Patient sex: F
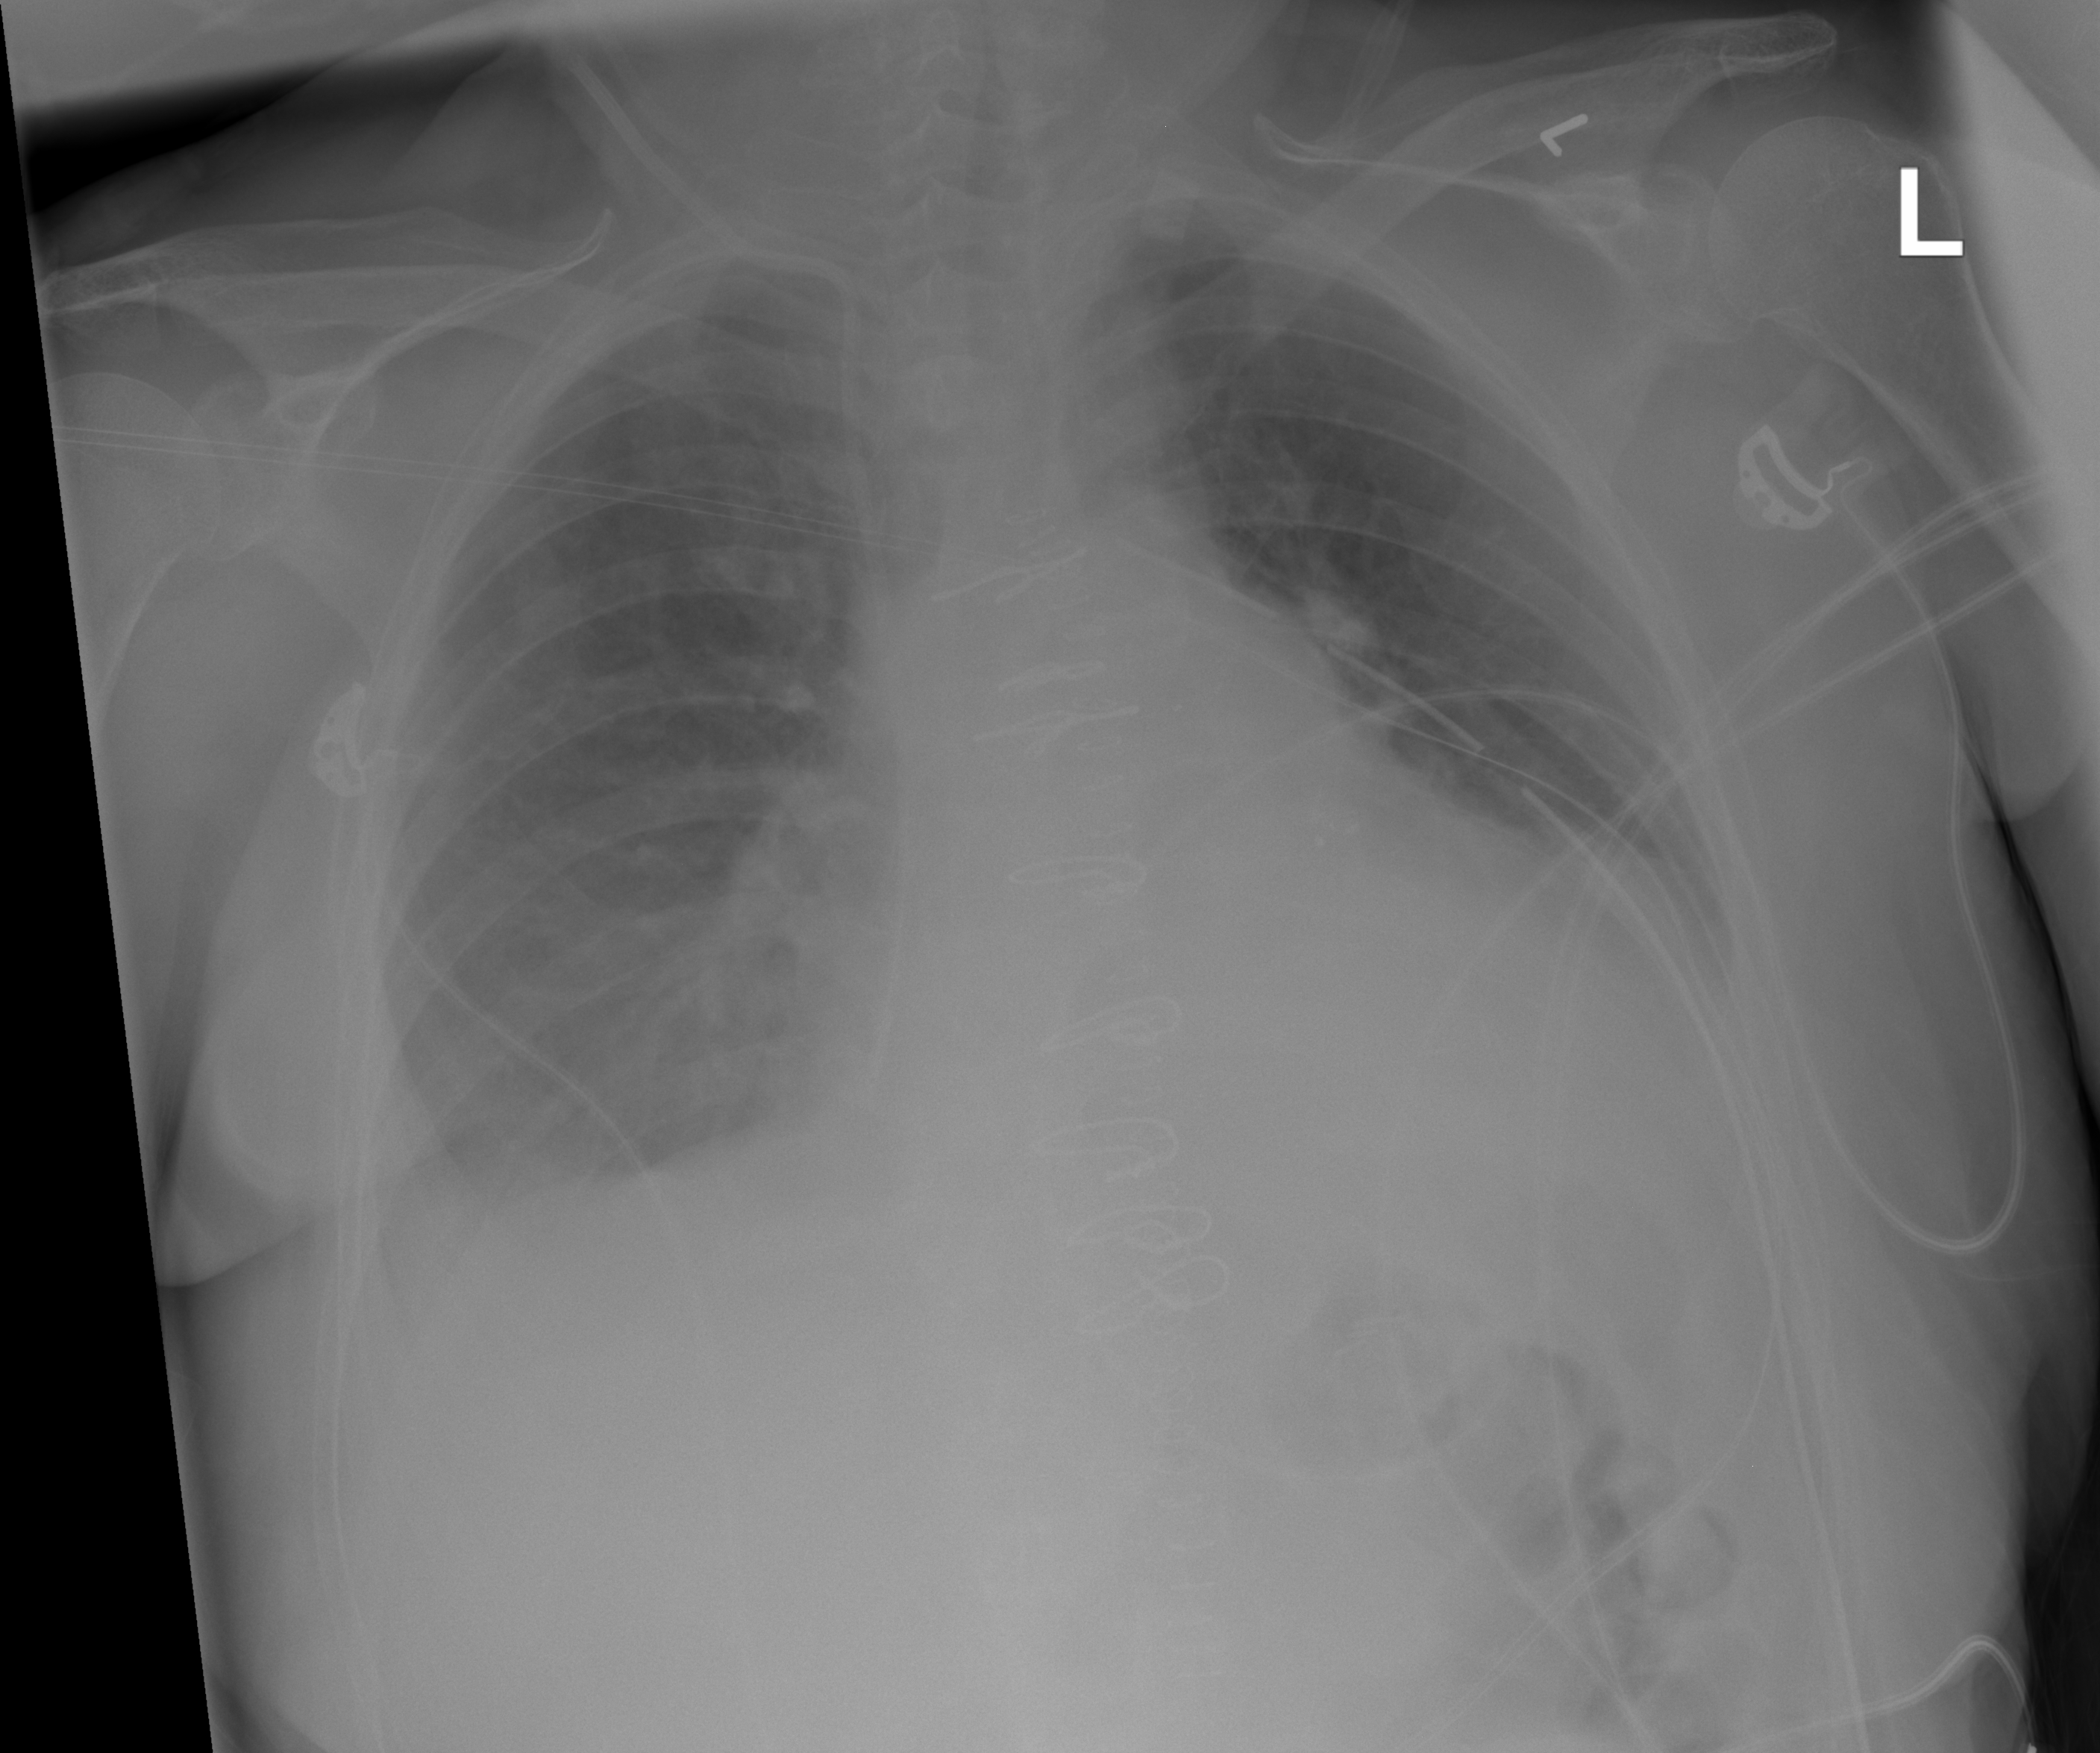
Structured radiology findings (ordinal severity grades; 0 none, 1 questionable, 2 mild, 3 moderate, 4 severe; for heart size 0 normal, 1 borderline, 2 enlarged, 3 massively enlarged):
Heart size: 1
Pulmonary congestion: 0
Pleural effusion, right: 2
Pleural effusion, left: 2
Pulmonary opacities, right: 0
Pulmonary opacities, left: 0
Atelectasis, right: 2
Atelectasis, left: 2